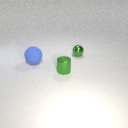
large blue rubber sphere to the left of small green metal sphere